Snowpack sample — Loveland Pass, Silver Plume, Colorado, USA (2/11/26, 12:00 PM MST)
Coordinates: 39.663, -105.886
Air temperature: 35 °F
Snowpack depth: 82 cm
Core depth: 30 cm
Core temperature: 28.4 °F
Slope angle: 13°, slope face: 12°
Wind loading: high
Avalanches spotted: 1
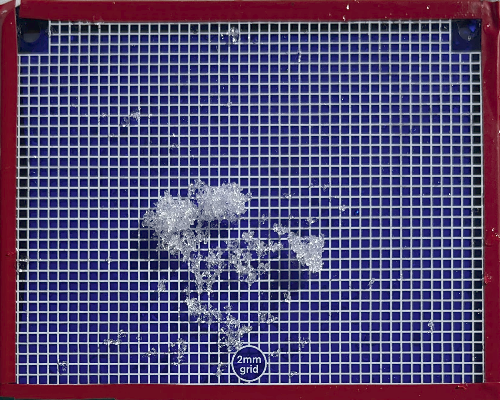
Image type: profile
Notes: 1 small avalanche spotted on the north side of the bowl, lots of wind loading